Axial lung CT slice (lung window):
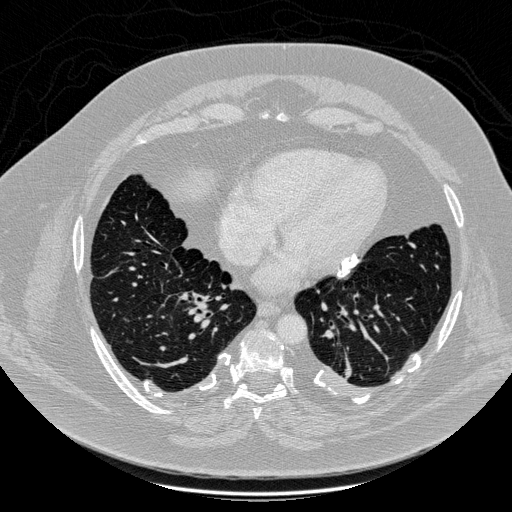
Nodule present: no